Question: I currently see that when I Segue to another StoryBoard ViewController that is part of a the Tabbar menu. it shows up the ViewController But does not show the Menu Tabbar.

Here is my Code
'''
- (IBAction)endCall:(id)sender {
NSLog(@"End Call");
UIStoryboard *mainStoryboard = [UIStoryboard storyboardWithName:@"Main" bundle:nil];
UIViewController *vc = [mainStoryboard instantiateViewControllerWithIdentifier:@"callHistory"];
[self presentViewController:vc animated:YES completion:nil];
}
'''
Note: The User Recent History View Controller Only Contains a ViewController .m and is linked to a Storyboard Tabbar Controller on Storyboard it does not contain a TabbarController Class
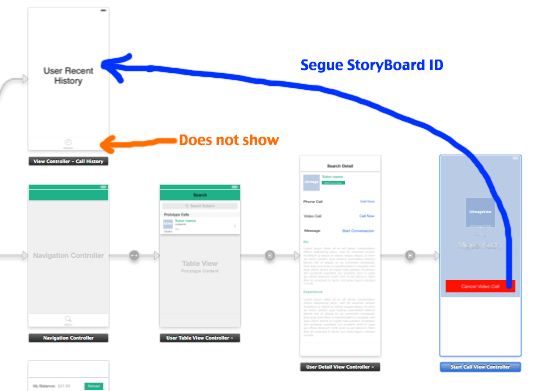
Answer: I suggest you use a UITabBarController for the tab bar and segue to the tab bar view controller instead. Then in your tabBarViewController viewdidload() method, you can select which tab you wish to display.
Personally I would declare a BOOL property called "backFromStart" in the tabBarViewController.h like so->
'@property (nonatomic, assign) BOOL backFromStart;'
Then set this BOOL in the prepareForSegue:() method of startCellViewController like this:
'''
- (void)prepareForSegue:(UIStoryboardSegue *)segue sender:(id)sender
{
if ([[segue identifier] isEqualToString:@"backToTabBarVC"])
{
TabBarVC *destinationVC = segue.destinationViewController;
destinationVC.backFromStart = YES;
// Pass any other data to the callHistoryVC if required like so->
callHistoryVC *historyVC = [destinationVC.viewControllers objectAtIndex:0]; // objectAtIndex 0 as this is your first and only tab.
}
}
'''
And finally select the tab if the BOOL "backFromStart" was set in tabBarController.m viewdidload() method:
'''
if(backFromStart) {
backFromStart = NO;
[self setSelectedIndex:0];
}
'''
NOTE: Now since you have just one tab the BOOL is not really required but just in case you decide to add more tabs!